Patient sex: M
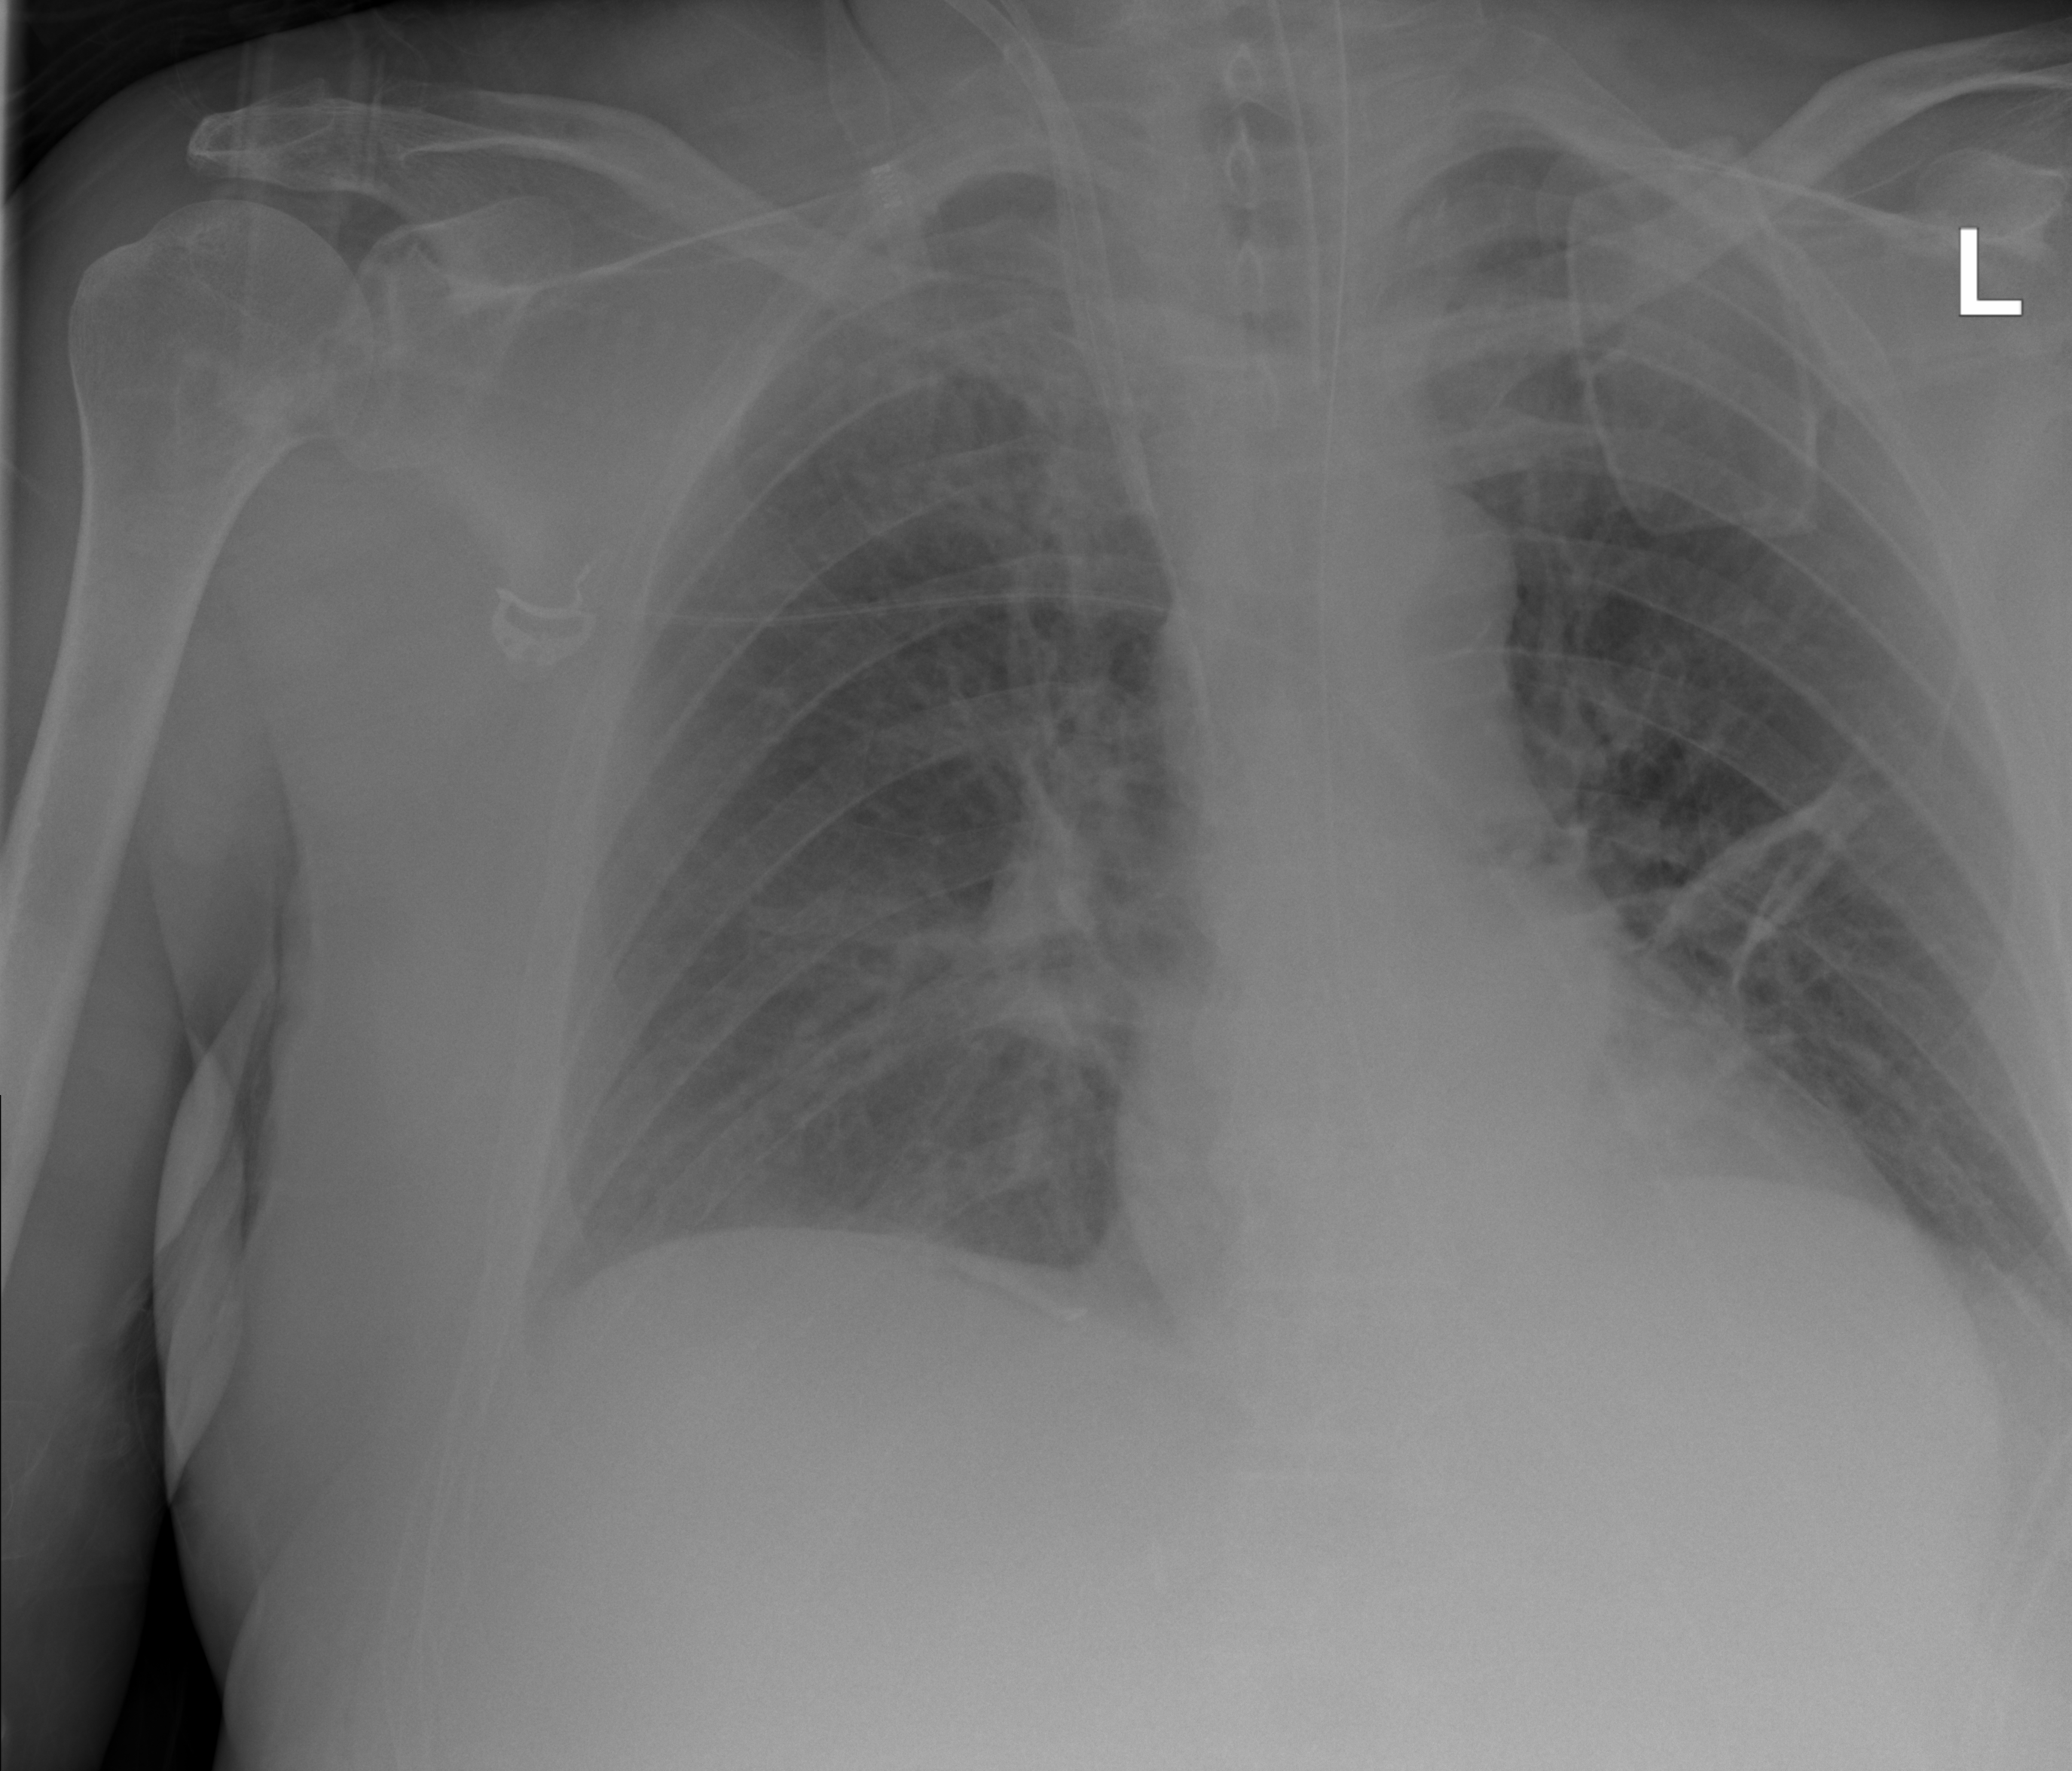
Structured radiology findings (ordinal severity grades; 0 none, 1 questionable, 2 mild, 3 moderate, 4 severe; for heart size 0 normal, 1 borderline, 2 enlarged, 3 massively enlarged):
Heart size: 2
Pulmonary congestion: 2
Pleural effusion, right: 1
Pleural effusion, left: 1
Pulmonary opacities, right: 0
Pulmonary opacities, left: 0
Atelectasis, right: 2
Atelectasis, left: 2